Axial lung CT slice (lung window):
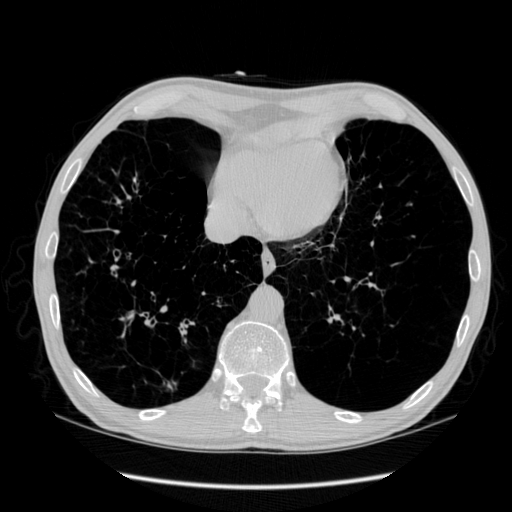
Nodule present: no